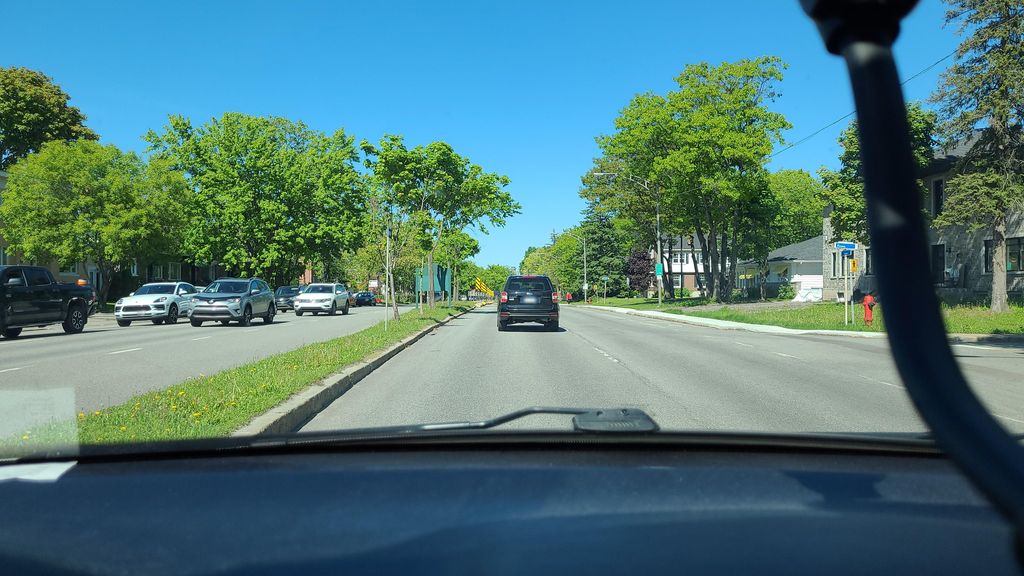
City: quebec_city